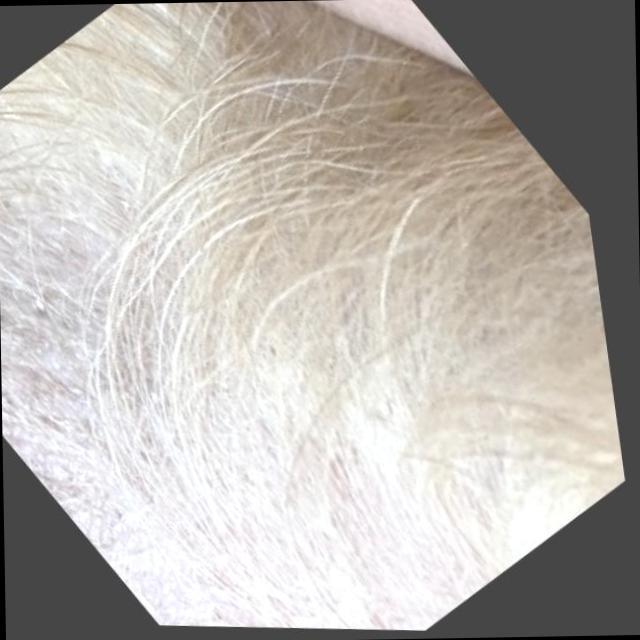
Canine fungal skin infection — characterized by alopecia, scaling, crusting, and circular lesions. Common agents include Malassezia and Candida species.